Question: Pleae copy and run following script.
'''
DECLARE @Locations TABLE
(
LocationId INT,
LocationName VARCHAR(50),
ParentId INT
)
INSERT INTO @Locations SELECT 1, 'Europe', NULL
INSERT INTO @Locations SELECT 2, 'UK', 1
INSERT INTO @Locations SELECT 3, 'England', 2
INSERT INTO @Locations SELECT 4, 'Scotland', 2
INSERT INTO @Locations SELECT 5, 'Wales', 2
INSERT INTO @Locations SELECT 6, 'Cambridgeshire', 3
INSERT INTO @Locations SELECT 7, 'Cambridge', 6
INSERT INTO @Locations SELECT 8, 'North Scotland', 4
INSERT INTO @Locations SELECT 9, 'Inverness', 8
INSERT INTO @Locations SELECT 10, 'Somerset', 3
INSERT INTO @Locations SELECT 11, 'Bath', 10
INSERT INTO @Locations SELECT 12, 'Poland', 1
INSERT INTO @Locations SELECT 13, 'Warsaw', 12
'''
I need following kind of result

Thanks.
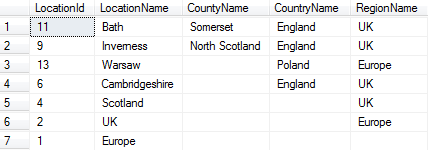
Answer: There's no way you can do this with the current set of data; how would you know that in the case of 'LocationId=11', you have a county/country/continent, while in the case of 'LocationId=13', there's no county - just a country/continent??
And how do you know to "skip" the entries for 'Somerset', 'North Scotland' etc. from your output result??
You definitely need more information here....
With this recursive CTE (Common Table Expression) query, you can get the "ladder" up the hierarchy to the top, for any location:
'''
DECLARE @LocID INT = 13
;WITH LocationHierarchy AS
(
SELECT LocationId, LocationName, ParentId, 1 AS 'Level'
FROM @Locations
WHERE LocationId = @LocID
UNION ALL
SELECT l.LocationId, l.LocationName, l.ParentId, lh.Level + 1 AS 'Level'
FROM @Locations l
INNER JOIN LocationHierarchy lh ON lh.ParentId = l.LocationId
)
SELECT
LocationName,
LocationId,
Level
FROM LocationHierarchy
'''
This CTE works on SQL Server 2005 and up - on SQL Server 2000, you're out of luck, unfortunately (time to upgrade!!).
This again allows you to walk up the hierarchy for a single entry - but it cannot possibly return that data set you're looking for - there's not enough information to determine this from the current data.
For '@LocID=13' (Warsaw), you get this output:
'''
LocationName LocationId Level
Warsaw 13 1
Poland 12 2
Europe 1 3
'''
and for '@LocID=7' (Cambridge), you get:
'''
LocationName LocationId Level
Cambridge 7 1
Cambridgeshire 6 2
England 3 3
UK 2 4
Europe 1 5
'''
From there on, you'd have to use some smarts in your app to get the exact output you're looking for.